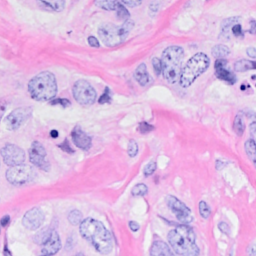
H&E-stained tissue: Breast